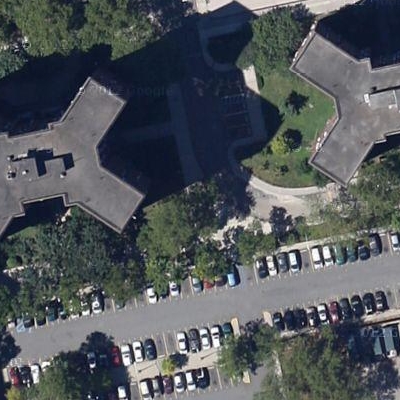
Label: Industry